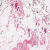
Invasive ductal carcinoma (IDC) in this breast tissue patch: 0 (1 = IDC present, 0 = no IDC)